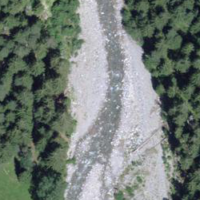
EUNIS habitat code: 47
Species observed at this site:
Lathyrus vernus